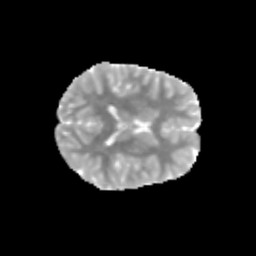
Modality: MD
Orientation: axial
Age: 10
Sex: female
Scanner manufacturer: siemens
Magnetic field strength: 3 T
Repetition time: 3.8 s
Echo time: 0.07 s